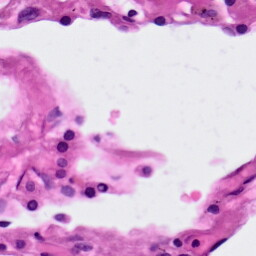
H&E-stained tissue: Lung